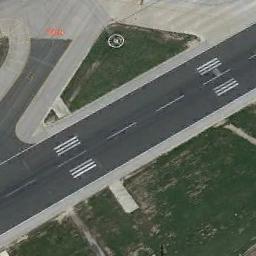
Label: runway